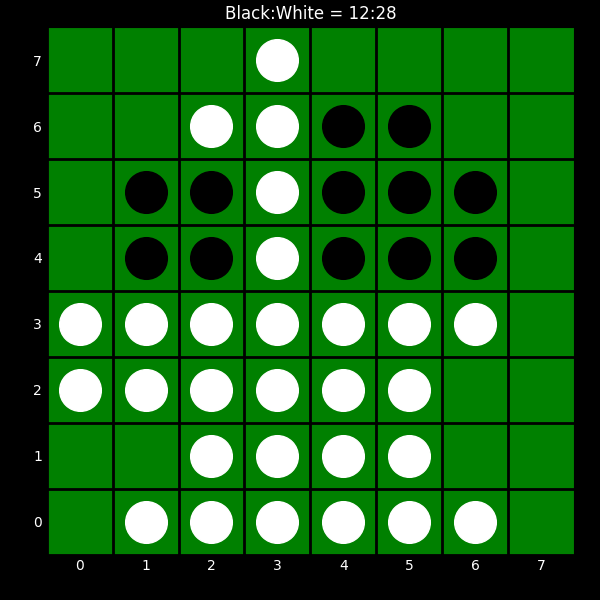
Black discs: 12
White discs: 28